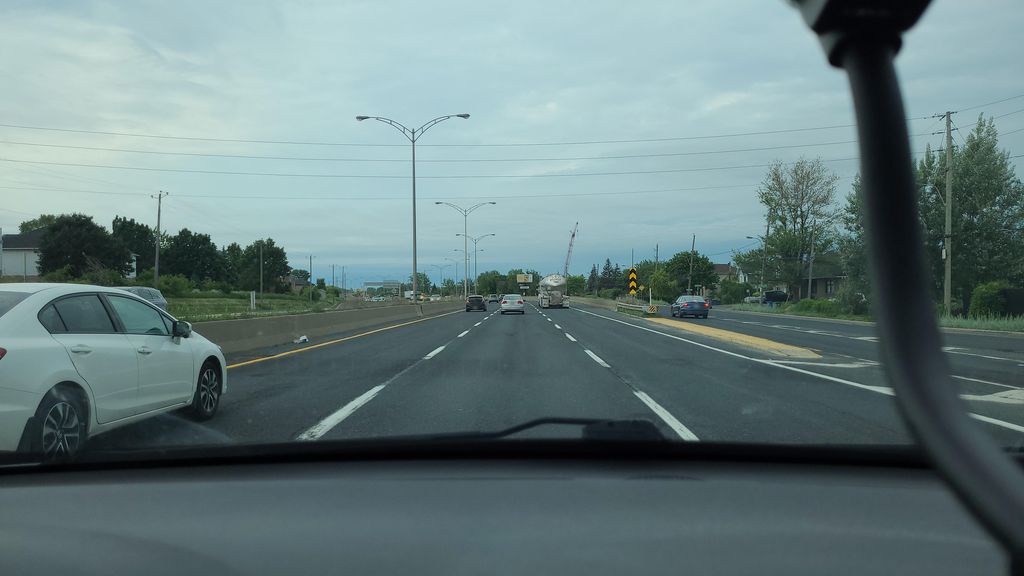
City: montreal